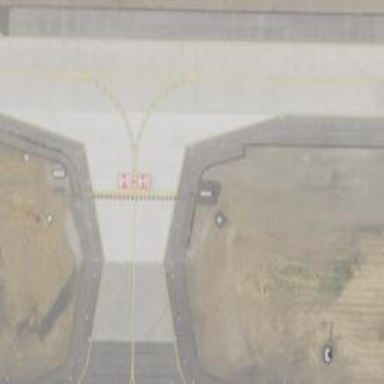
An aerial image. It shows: View of taxiway at the airport.